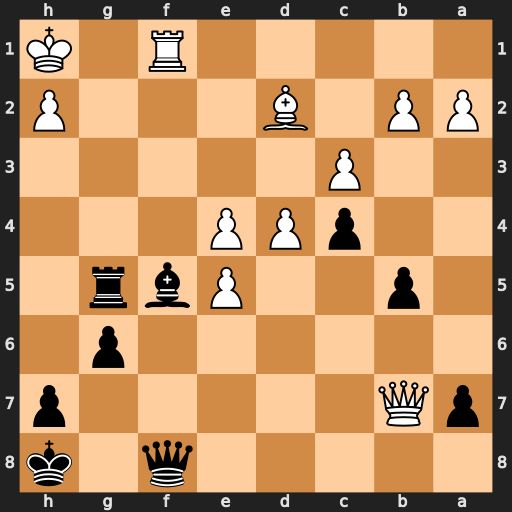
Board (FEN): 5q1k/pQ5p/6p1/1p2Pbr1/2pPP3/2P5/PP1B3P/5R1K
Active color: b
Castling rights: -
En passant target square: -
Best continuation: Bxe4+ Qxe4 Qxf1#